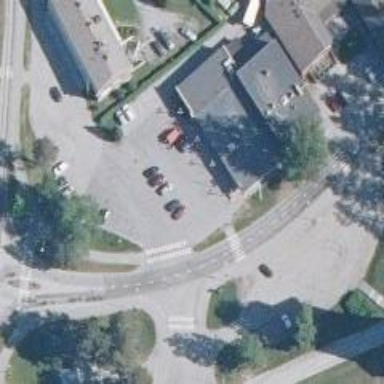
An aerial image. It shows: Asphalt cycleway with zebra crossing.